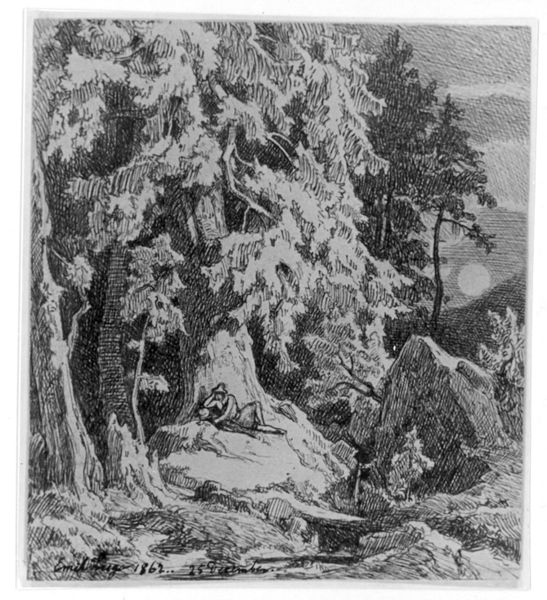
Titel: Ruhender Wanderer unter einem Baum bei Mondschein
Künstler: Emil Lugo
Standort: Karlsruhe
Institution: Staatliche Kunsthalle Karlsruhe
Schlagwörter: baum, berg, blätter, dunkel, felsen, gestein, himmel, mann, schatten, schlaf, wasser, weiß, wolken, bäume, fluss, landschaft, menschen, äste, abend, frau, grau, hut, licht, nacht, schwarz, skizze, zeichnung, rasen, weg, wiese, wolke, hochformat, malerei, arm, mensch, stein, steine, signatur, ast, bach, baumstamm, einsamkeit, hügel, natur, stamm, zweige, brücke, busch, büsche, einsam, gebüsch, sonne, sträucher, boden, dunkelheit, kind, paar, blatt, person, tal, wald, genre, bein, holzschnitt, schrift, sommer, liebe, papier, ruhe, umarmung, liegen, schlafen, schlafend, datierung, berge, fels, gebirge, hang, dorf, grafik, graphik, schlucht, idylle, pause, rast, rand, romantik, tannen, steg, stämme, runde, draussen, datum, finster, liegend, striche, waldrand, mond, wurzel, alpen, lichtung, sex, druck, schwarz-weiß, druckgrafik, schraffur, jugenstil, radierung, stich, wei0, bleistift, fichte, nadelbaum, tanne, frieden, nachtlandschaft, liebespaar, kiefer, romantisch, reise, wanderer, rinde, mittelalter, nadelbäume, fichten, graben, wildnis, versteck, kupferstich, hirte, ausruhen, liegt, stumpf, wildniss, baumstumpf, fahl, vollmond, lager, geist, rücke, strichzeichnung, wlad, grafi, ruhend, quelle, lagern, wandere, schwarzwald, liegender, einsiedler, freiluft, männlein, tane, mon, emil, shlaf, nachtruhe, 1862, 25, 1867, 25 dezember, -bacg quelle, taanne, sp, wald+nacht, ruhestatt, linger, mondwald, 25. dezember